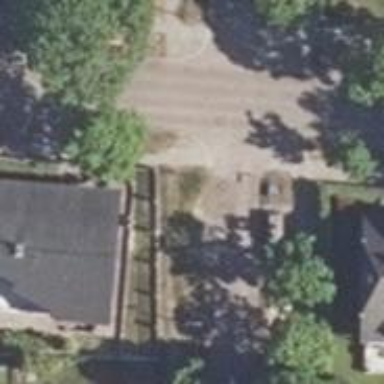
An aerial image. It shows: Footway.